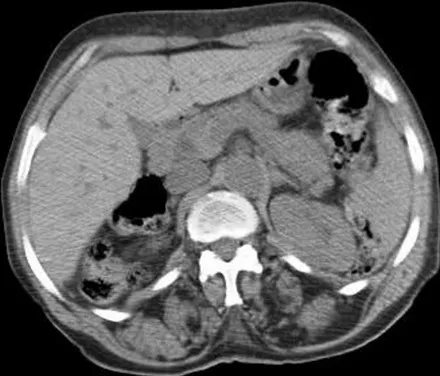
Metastatic tumor presenting as possible primary lesions, extragenital and genital primaries.
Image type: radiology (ct)